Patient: sex M, age 76
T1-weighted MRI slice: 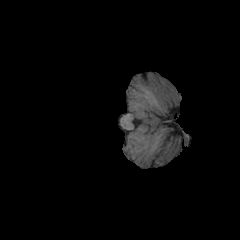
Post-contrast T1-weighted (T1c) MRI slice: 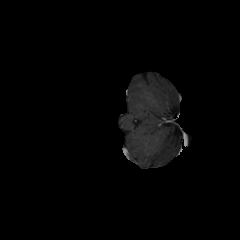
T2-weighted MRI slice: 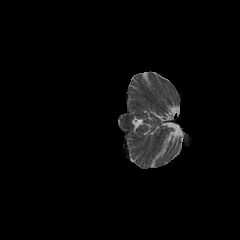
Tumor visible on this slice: no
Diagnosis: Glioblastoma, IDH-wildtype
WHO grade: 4